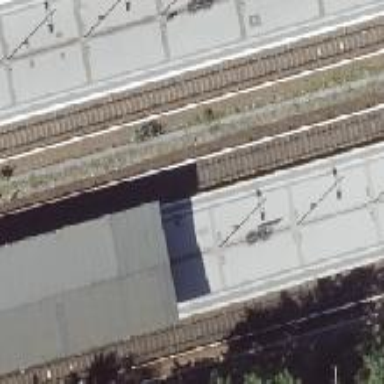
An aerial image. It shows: Platform edge at railway station.